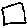
Label: square